Question: I am very new to WPF and trying to create a self learning application using WPF.
I am struggling to understand concepts like data binding,data templates,ItemControls to a full extent.
I am trying to create a learn page with the following requirements in mind.
1) The page can have more than one question.A scroll bar should be displayed once the
questions fills up the whole page.
2) The format of the choices vary based on the question type.
3) the user shall be able to select the answer for the question.
I am facing problem with binding nested ObservableCollection and displaying the content as for the above requirements.
Can someone help in how to create a page as shown below and how to use INotifyPropertyChanged along XMAL to do the nested binding.

Here is the basic code I am trying to use to use display the questions and answers.
'''
namespace Learn
{
public enum QuestionType
{
OppositeMeanings,
LinkWords
//todo
}
public class Question
{
public Question()
{
Choices = new ObservableCollection<Choice>();
}
public string Name { set; get; }
public string Instruction { set; get; }
public string Clue { set; get; }
public ObservableCollection<Choice> Choices { set; get; }
public QuestionType Qtype { set; get; }
public Answer Ans { set; get; }
public int Marks { set; get; }
}
}
namespace Learn
{
public class Choice
{
public string Name { get; set; }
public bool isChecked { get; set; }
}
}
namespace Learn
{
public class NestedItemsViewModel
{
public NestedItemsViewModel()
{
Questions = new ObservableCollection<Question>();
for (int i = 0; i < 10; i++)
{
Question qn = new Question();
qn.Name = "Qn" + i;
for (int j = 0; j < 4; j++)
{
Choice ch = new Choice();
ch.Name = "Choice" + j;
qn.Choices.Add(ch);
}
Questions.Add(qn);
}
}
public ObservableCollection<Question> Questions { get; set; }
}
public partial class LearnPage : UserControl
{
public LearnPage()
{
InitializeComponent();
this.DataContext = new NestedItemsViewModel();
}
}
}
'''
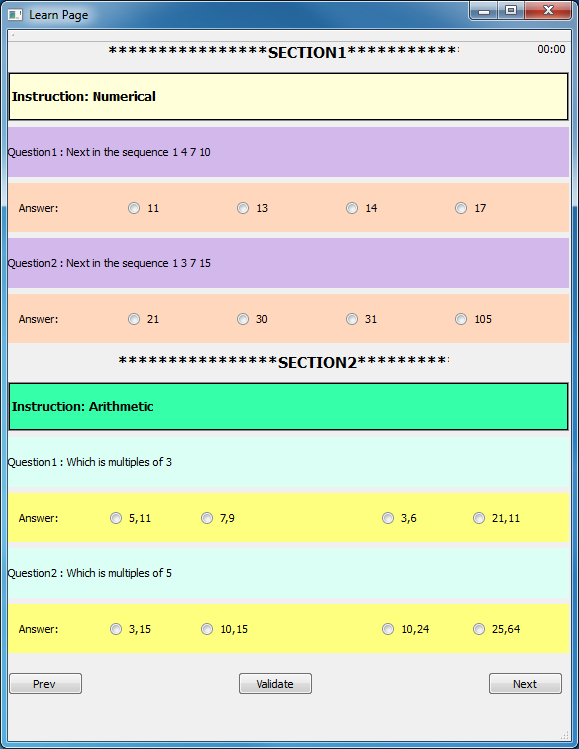
Answer: You initial attempt gets you 80% of the way there. Hopefully, my answer will get you a little closer.
To start with, INotifyPropertyChanged is an interface an object supports to notify the Xaml engine that data has been modified and the user interface needs to be updated to show the change. You only need to do this on standard clr properties.
So if your data traffic is all one way, from the ui to the model, then there is no need for you to implement INotifyPropertyChanged.
I have created an example that uses the code you supplied, I have modified it and created a view to display it. The ViewModel and the data classes are as follows
public enum QuestionType
{
OppositeMeanings,
LinkWords
}
'''
public class Instruction
{
public string Name { get; set; }
public ObservableCollection<Question> Questions { get; set; }
}
public class Question : INotifyPropertyChanged
{
private Choice selectedChoice;
private string instruction;
public Question()
{
Choices = new ObservableCollection<Choice>();
}
public string Name { set; get; }
public bool IsInstruction { get { return !string.IsNullOrEmpty(Instruction); } }
public string Instruction
{
get { return instruction; }
set
{
if (value != instruction)
{
instruction = value;
OnPropertyChanged();
OnPropertyChanged("IsInstruction");
}
}
}
public string Clue { set; get; }
public ObservableCollection<Choice> Choices { set; get; }
public QuestionType Qtype { set; get; }
public Choice SelectedChoice
{
get { return selectedChoice; }
set
{
if (value != selectedChoice)
{
selectedChoice = value;
OnPropertyChanged();
}
}
}
public int Marks { set; get; }
protected void OnPropertyChanged([CallerMemberName] string propertyName = null)
{
var handler = PropertyChanged;
if (handler != null)
{
handler.Invoke(this, new PropertyChangedEventArgs(propertyName));
}
}
public event PropertyChangedEventHandler PropertyChanged;
}
public class Choice
{
public string Name { get; set; }
public bool IsCorrect { get; set; }
}
public class NestedItemsViewModel
{
public NestedItemsViewModel()
{
Questions = new ObservableCollection<Question>();
for (var h = 0; h <= 1; h++)
{
Questions.Add(new Question() { Instruction = string.Format("Instruction {0}", h) });
for (int i = 1; i < 5; i++)
{
Question qn = new Question() { Name = "Qn" + ((4 * h) + i) };
for (int j = 0; j < 4; j++)
{
qn.Choices.Add(new Choice() { Name = "Choice" + j, IsCorrect = j == i - 1 });
}
Questions.Add(qn);
}
}
}
public ObservableCollection<Question> Questions { get; set; }
internal void SelectChoice(int questionIndex, int choiceIndex)
{
var question = this.Questions[questionIndex];
question.SelectedChoice = question.Choices[choiceIndex];
}
}
'''
Notice that Answer has been changed to a SelectedChoice. This may not be what you require but it made the example a little easier. i have also implemented the INotifyPropertyChanged pattern on the SelectedChoice so I can set the SelectedChoice from code ().
The main windows code behind instantiates the ViewModel and handles a button event to set a choice from code behind ().
'''
public partial class MainWindow : Window
{
public MainWindow()
{
ViewModel = new NestedItemsViewModel();
InitializeComponent();
}
public NestedItemsViewModel ViewModel { get; set; }
private void ButtonBase_OnClick(object sender, RoutedEventArgs e)
{
ViewModel.SelectChoice(3, 3);
}
}
'''
The Xaml is
'''
<Window x:Class="StackOverflow._20984156.MainWindow" xmlns="http://schemas.microsoft.com/winfx/2006/xaml/presentation" xmlns:x="http://schemas.microsoft.com/winfx/2006/xaml"
xmlns:learn="clr-namespace:StackOverflow._20984156"
DataContext="{Binding RelativeSource={RelativeSource Self}, Path=ViewModel}"
Title="MainWindow" Height="350" Width="525">
<Window.Resources>
<learn:SelectedItemIsCorrectToBooleanConverter x:Key="SelectedCheckedToBoolean" />
<Style x:Key="ChoiceRadioButtonStyle" TargetType="{x:Type RadioButton}" BasedOn="{StaticResource {x:Type RadioButton}}">
<Style.Triggers>
<DataTrigger Value="True">
<DataTrigger.Binding>
<MultiBinding Converter="{StaticResource SelectedCheckedToBoolean}">
<Binding Path="IsCorrect" />
<Binding RelativeSource="{RelativeSource Self}" Path="IsChecked" />
</MultiBinding>
</DataTrigger.Binding>
<Setter Property="Background" Value="Green"></Setter>
</DataTrigger>
<DataTrigger Value="False">
<DataTrigger.Binding>
<MultiBinding Converter="{StaticResource SelectedCheckedToBoolean}">
<Binding Path="IsCorrect" />
<Binding RelativeSource="{RelativeSource Self}" Path="IsChecked" />
</MultiBinding>
</DataTrigger.Binding>
<Setter Property="Background" Value="Red"></Setter>
</DataTrigger>
</Style.Triggers>
</Style>
<DataTemplate x:Key="InstructionTemplate" DataType="{x:Type learn:Question}">
<TextBlock Text="{Binding Path=Instruction}" />
</DataTemplate>
<DataTemplate x:Key="QuestionTemplate" DataType="{x:Type learn:Question}">
<StackPanel Margin="10 0">
<TextBlock Text="{Binding Path=Name}" />
<ListBox ItemsSource="{Binding Path=Choices}" SelectedItem="{Binding Path=SelectedChoice}" HorizontalAlignment="Stretch">
<ListBox.ItemsPanel>
<ItemsPanelTemplate>
<StackPanel Orientation="Horizontal" />
</ItemsPanelTemplate>
</ListBox.ItemsPanel>
<ListBox.ItemTemplate>
<DataTemplate DataType="{x:Type learn:Choice}">
<RadioButton Content="{Binding Path=Name}" IsChecked="{Binding RelativeSource={RelativeSource Mode=FindAncestor, AncestorType={x:Type ListBoxItem}}, Path=IsSelected}" Margin="10 1"
Style="{StaticResource ChoiceRadioButtonStyle}" />
</DataTemplate>
</ListBox.ItemTemplate>
</ListBox>
</StackPanel>
</DataTemplate>
</Window.Resources>
<DockPanel>
<StackPanel Orientation="Horizontal" DockPanel.Dock="Bottom">
<Button Content="Select Question 3 choice 3" Click="ButtonBase_OnClick" />
</StackPanel>
<ItemsControl ItemsSource="{Binding Path=Questions}">
<ItemsControl.ItemTemplateSelector>
<learn:QuestionTemplateSelector QuestionTemplate="{StaticResource QuestionTemplate}" InstructionTemplate="{StaticResource InstructionTemplate}" />
</ItemsControl.ItemTemplateSelector>
</ItemsControl>
</DockPanel>
</Window>
'''
So, the primary ListBox display a list of Questions. Each item in the ListBox (each Question) is rendered using a DataTemplate. Similarly, in the DataTemplate, a ListBox is used to display the choices and a DataTemplate is used to render each choice as a radio button.
Points of interest.
- - -
The example above does not handle the Instruction Type.
To handle instructions, I would either
1. Insert the instruction as a question and change the question DataTemplate so it does not display the choices for an instruction; or
2. Create a collection of Instructions in the view model where the Instruction type has a collection of questions (the view model would no longer have a collection of questions).
The Instruction class would be something like
'''
public class Instruction
{
public string Name { get; set; }
public ObservableCollection<Question> Questions { get; set; }
}
'''
The comments here are aimed at giving you enough information to know what to search for.
. My comment above was to let you know why you use it. If you have data already displayed that will be manipulated from code, then you must implement INotifyPropertyChanged.
The ObservableCollection object is awesome for handling the manipulation of lists from code. Not only does it implement INotifyPropertyChanged, but it also implements INotifyCollectionChanged, both of these interfaces ensure that if the collection changes, the xaml engine knows about it and displays the changes. Note that if you modify a property of an object in the collection, it will be up to you to notify the Xaml engine of the change by implementing INotifyPropertyChanged on the object. The ObservableCollection is awesome, not omnipercipient.
For your scenario, paging is simple. Store the complete list of questions somewhere (memory, database, file). When you go to page 1, query the store for those questions and populate the ObservableCollection with those questions. When you go to page 2, query the store for page 2 questions, CLEAR the ObservableCollection and re populate. If you instantiate the ObservableCollection once and then clear and repopulate it while paging, the ListBox refresh will be handled for you.
Timers are pretty resource intensive from a windows point of view and as such, should be used sparingly. There are a number of timers in .net you can use. I tend to play with <URL> to get back on the Dispatcher thread. BeginInvoke is asynchronous and therefore, should not hang the thread while it waits for the DispatcherThread to become idle.
I added an IsInstruction to the Question object (I did not implement a Instruction class). This shows an example of raising the PropertyChanged event from property A (Instruction) for Property B (IsInstruction).
I moved the DataTemplate from the list box to the Window.Resources and gave it a key. I also created a second DataTemplate for the instruction items.
I created a <URL> to choose which DataTemplate to use. DataTemplateSelectors are good when you need to select a DataTemplate as the Data is being loaded. Consider it a OneTime selector. If you required the DataTemplate to change during the scope of the data it is rendering, then you should use a trigger. The code for the selector is
'''
public class QuestionTemplateSelector : DataTemplateSelector
{
public override DataTemplate SelectTemplate(object item, DependencyObject container)
{
DataTemplate template = null;
var question = item as Question;
if (question != null)
{
template = question.IsInstruction ? InstructionTemplate : QuestionTemplate;
if (template == null)
{
template = base.SelectTemplate(item, container);
}
}
else
{
template = base.SelectTemplate(item, container);
}
return template;
}
public DataTemplate QuestionTemplate { get; set; }
public DataTemplate InstructionTemplate { get; set; }
}
'''
The selector is bound to the ItemTemplateSelector of the ItemsControl.
Finally, I converted the ListBox into an ItemsControl. The ItemsControl has most of the functionality of a ListBox (the ListBox control is derived from an ItemsControl) but it lacks the Selected functionality. It will make your questions seem more like a page of questions than a list.
Setting the background dynamically based on values in the model requires a trigger, in this case, multiple triggers.
I have updated the Choice object to include an IsCorrect and during the creation of the questions in the ViewModel, I have assigned IsCorrect on one of the Choices for each answer.
I have also updated the MainWindow to include style triggers on the RadioButton. There are a few points to not about triggers
1. The style or the RadioButton sets the backgound when the mouse is over. A fix would require recreating the style of the RadioButton.
1. Since the trigger is based on 2 values, we can either create another property on the model to combine the 2 properties, or use MultiBinding and a MultValueConverter. I have used the <URL> is as follows.
'''
public class SelectedItemIsCorrectToBooleanConverter : IMultiValueConverter
{
public object Convert(object[] values, Type targetType, object parameter, System.Globalization.CultureInfo culture)
{
var boolValues = values.OfType<bool>().ToList();
var isCorrectValue = boolValues[0];
var isSelected = boolValues[1];
if (isSelected)
{
return isCorrectValue;
}
return DependencyProperty.UnsetValue;
}
public object[] ConvertBack(object value, Type[] targetTypes, object parameter, System.Globalization.CultureInfo culture)
{
throw new NotImplementedException();
}
}
'''
I hope this helps